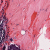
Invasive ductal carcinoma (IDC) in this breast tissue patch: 1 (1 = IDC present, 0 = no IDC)